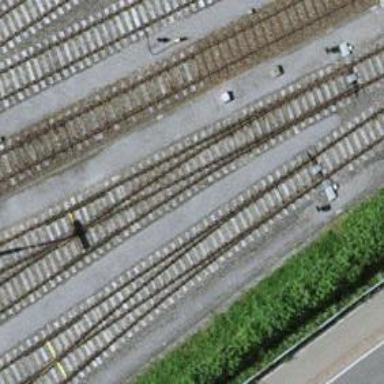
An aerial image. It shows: Railway yard with electrified tracks and single track.